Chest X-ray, PA view. Patient: 53 years old, sex M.
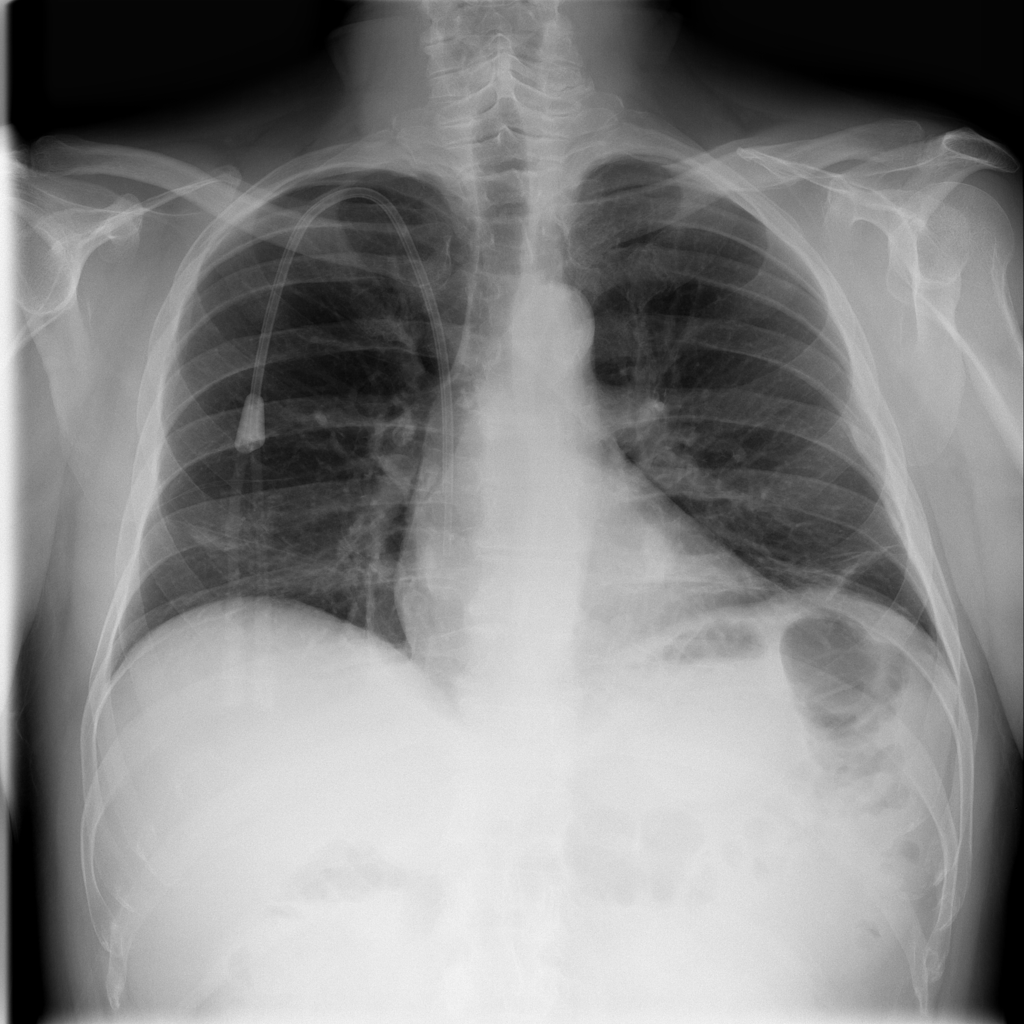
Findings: Fibrosis, Mass